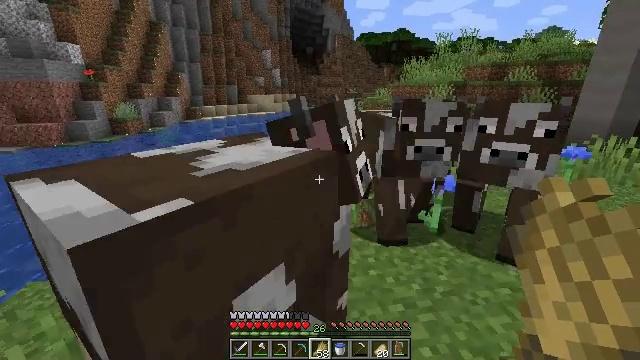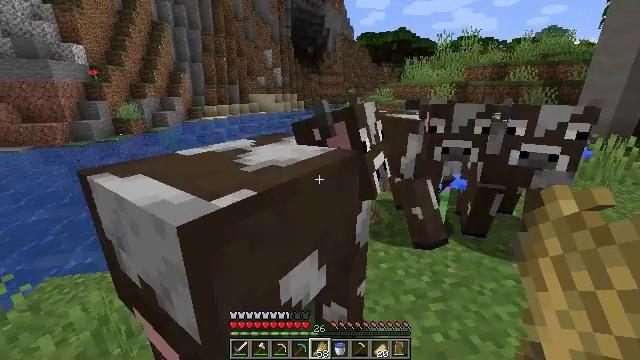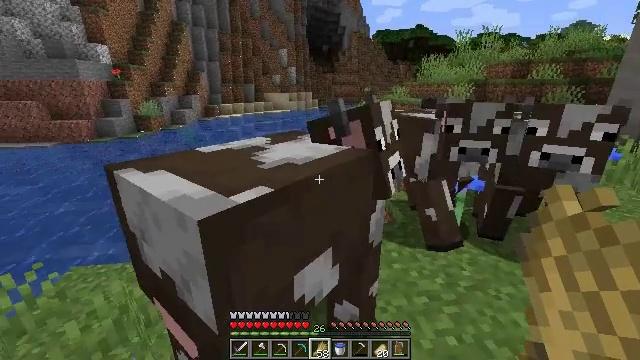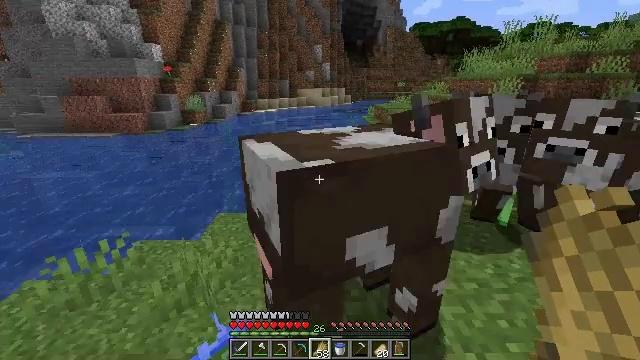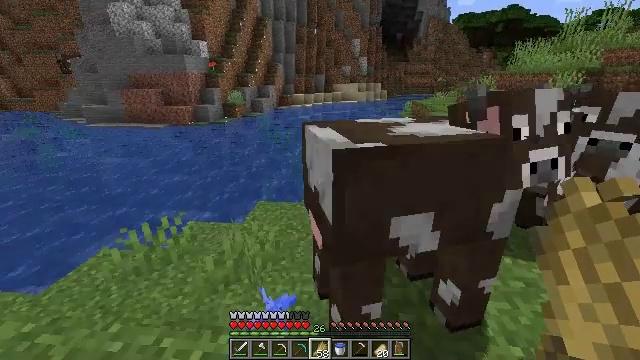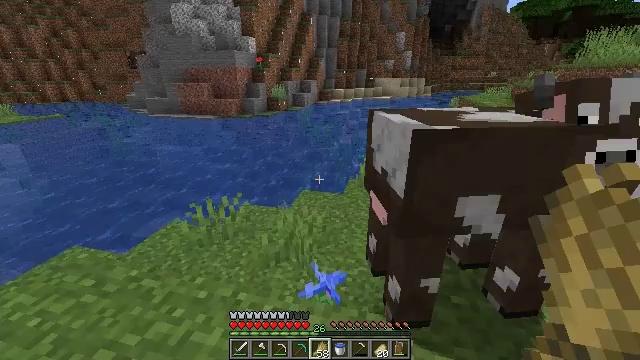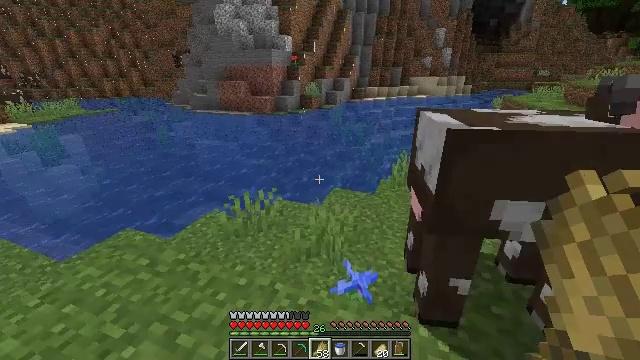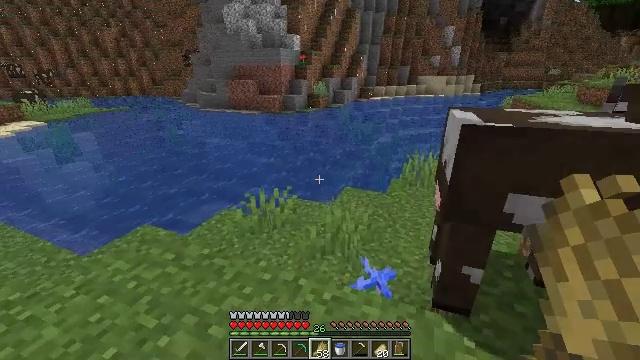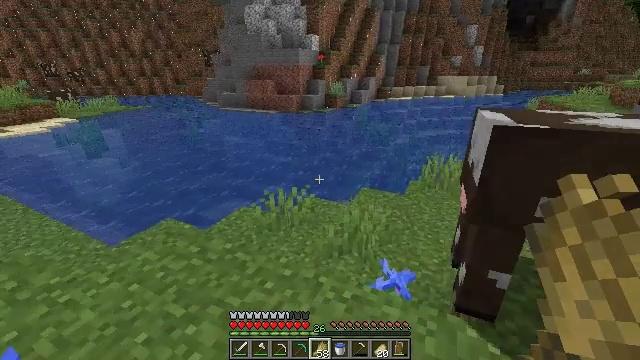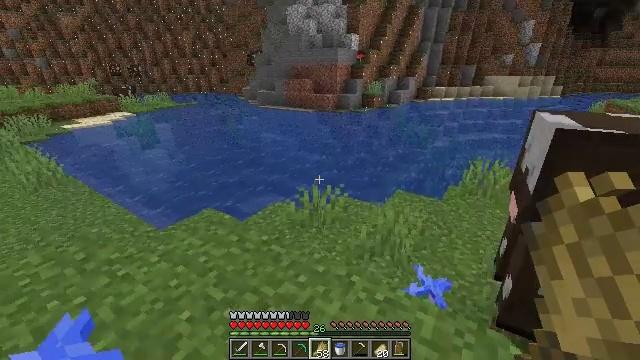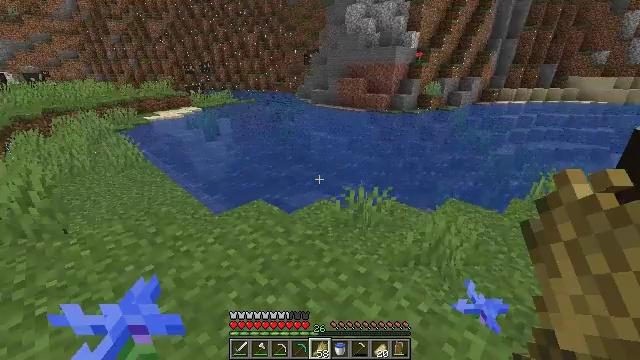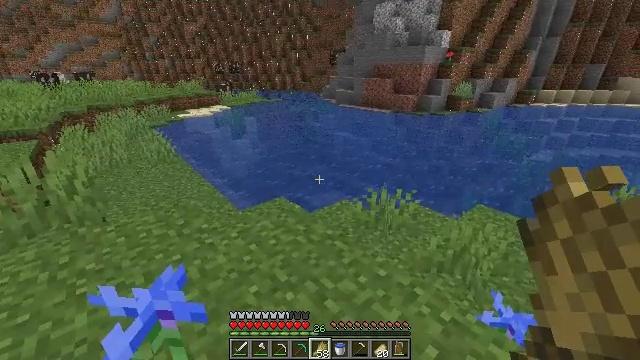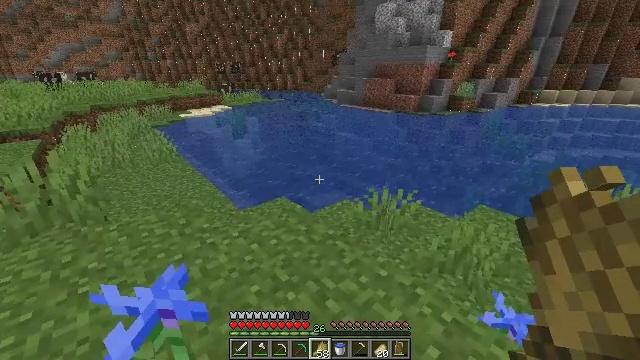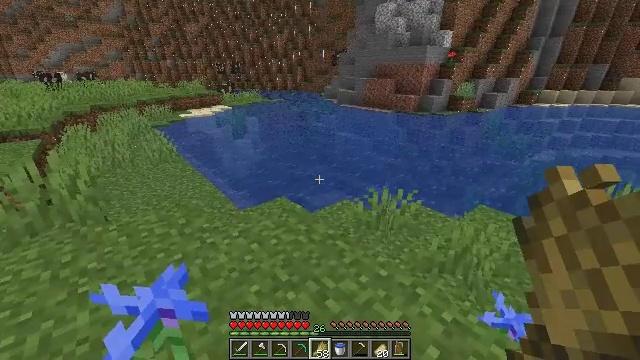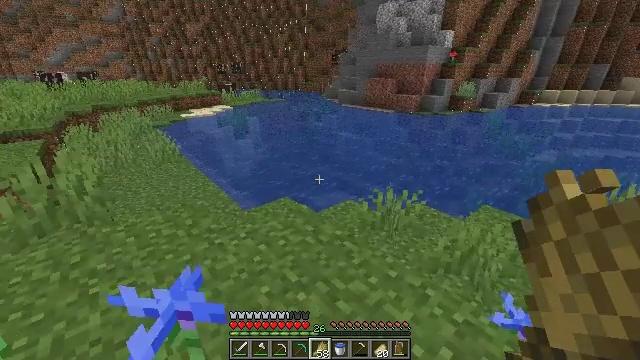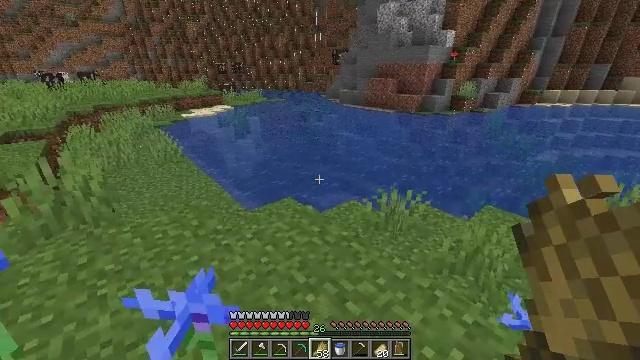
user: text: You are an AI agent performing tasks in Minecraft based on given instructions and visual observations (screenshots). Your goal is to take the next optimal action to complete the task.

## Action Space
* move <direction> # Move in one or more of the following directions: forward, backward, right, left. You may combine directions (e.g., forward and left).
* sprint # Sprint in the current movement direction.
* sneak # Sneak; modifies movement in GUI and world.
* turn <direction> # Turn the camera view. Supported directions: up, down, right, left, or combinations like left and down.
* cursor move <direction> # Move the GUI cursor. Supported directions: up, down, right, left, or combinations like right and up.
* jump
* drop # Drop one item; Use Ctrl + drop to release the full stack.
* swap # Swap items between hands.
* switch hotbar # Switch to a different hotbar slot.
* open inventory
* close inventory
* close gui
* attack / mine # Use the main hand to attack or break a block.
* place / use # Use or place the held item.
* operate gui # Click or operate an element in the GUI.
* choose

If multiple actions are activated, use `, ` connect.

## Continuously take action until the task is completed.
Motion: motion action
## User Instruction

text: Gather the birch fence from a structure.
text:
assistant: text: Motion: move back and move left
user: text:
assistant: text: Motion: move back and move left, turn left
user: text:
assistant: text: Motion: move back and move left, turn left
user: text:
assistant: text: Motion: move back and move left, turn left and down
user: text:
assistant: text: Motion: move back and move left, turn left
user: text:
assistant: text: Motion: move left, turn left
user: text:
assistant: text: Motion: turn left
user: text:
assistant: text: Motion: turn left
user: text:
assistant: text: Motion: turn left
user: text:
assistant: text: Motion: turn left
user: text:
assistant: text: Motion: turn left
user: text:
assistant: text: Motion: no_op
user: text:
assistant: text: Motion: no_op
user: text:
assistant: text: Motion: move left
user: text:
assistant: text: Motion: move left
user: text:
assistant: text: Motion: move left
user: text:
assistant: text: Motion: move left
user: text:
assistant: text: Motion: move left
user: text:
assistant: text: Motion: move left
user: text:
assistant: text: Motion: no_op
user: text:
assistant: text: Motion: no_op
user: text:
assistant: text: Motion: no_op
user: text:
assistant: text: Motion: move forward and move left
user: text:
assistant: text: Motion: move forward and move left
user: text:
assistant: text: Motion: move forward and move left
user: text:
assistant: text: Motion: move forward and move left
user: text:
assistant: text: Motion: move forward and move left
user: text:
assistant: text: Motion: move forward and move left
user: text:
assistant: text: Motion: no_op
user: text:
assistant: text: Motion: no_op